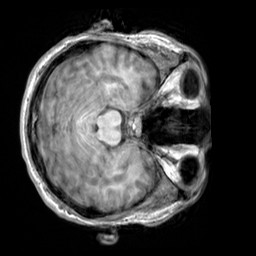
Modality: T1w
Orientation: axial
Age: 24
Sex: male
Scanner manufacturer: siemens
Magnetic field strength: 3 T
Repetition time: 2.3 s
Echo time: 0.00303 s